Field crop: tomato
Growth stage: 2
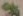
Species: solanum